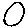
Label: circle